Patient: sex M, age 47
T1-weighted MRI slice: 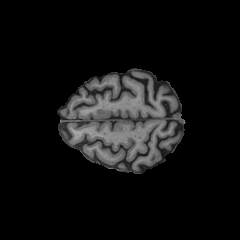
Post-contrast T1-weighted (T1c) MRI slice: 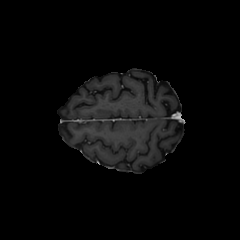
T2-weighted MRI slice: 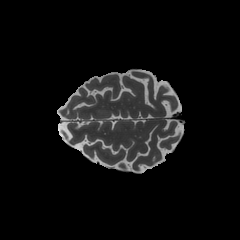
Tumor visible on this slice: no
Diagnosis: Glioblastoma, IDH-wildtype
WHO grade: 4